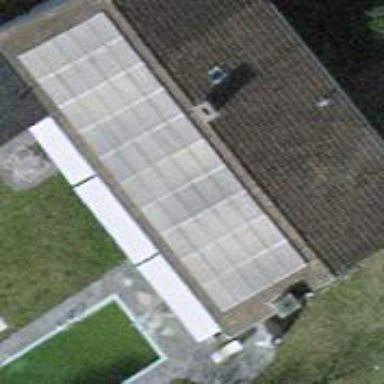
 consisting of solar photovoltaic panels."